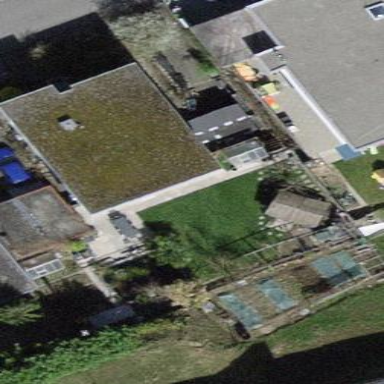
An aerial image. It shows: Flat-roofed building.